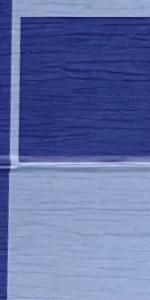
Label: Empty